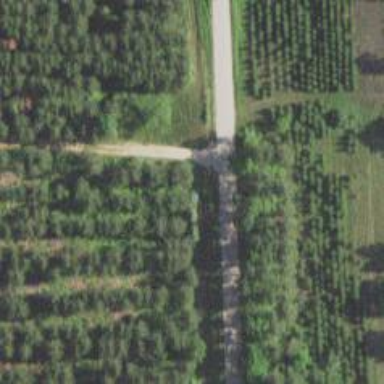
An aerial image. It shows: Driveway leading to service road.